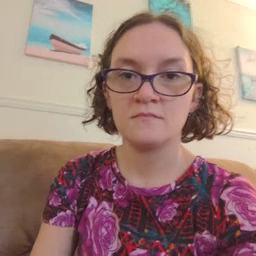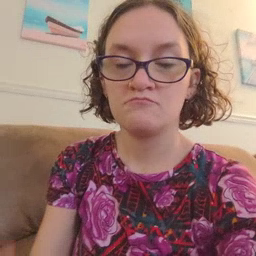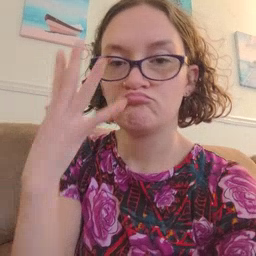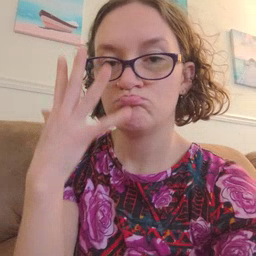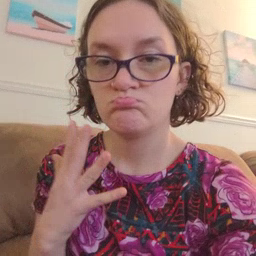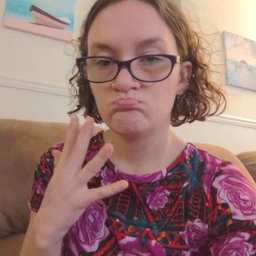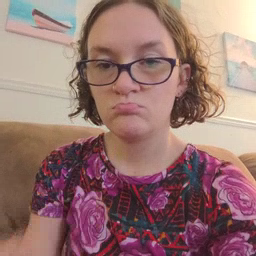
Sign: sad